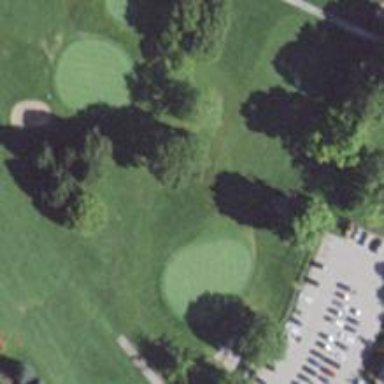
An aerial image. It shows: Golf fairway in the image.